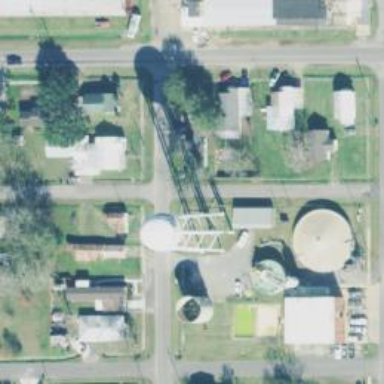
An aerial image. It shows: Water tower that is man-made.